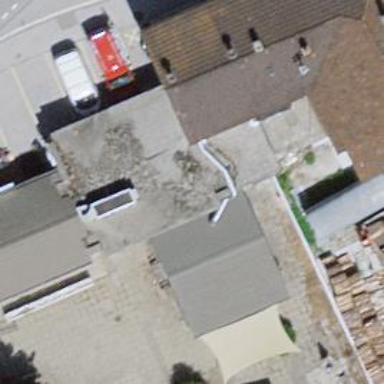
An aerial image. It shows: Restaurant in building.